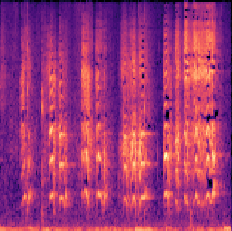
Sound class: Baby cry